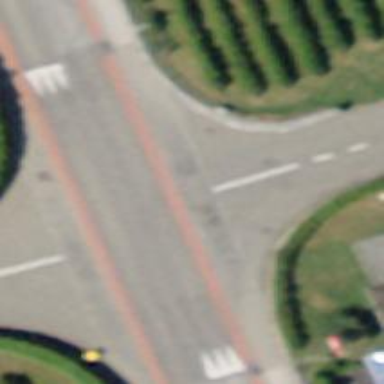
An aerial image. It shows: Secondary road with asphalt surface.